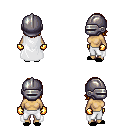
a pixel art fantasy rpg character, female body template, human, tanned skin, white cape, white pants, blonde long bangs hairstyle, metal helm, gold gloves, black slippers, four views (front, back, left, right), 2x2 character sprite sheet, small pixel art, hard edges, no anti-aliasing